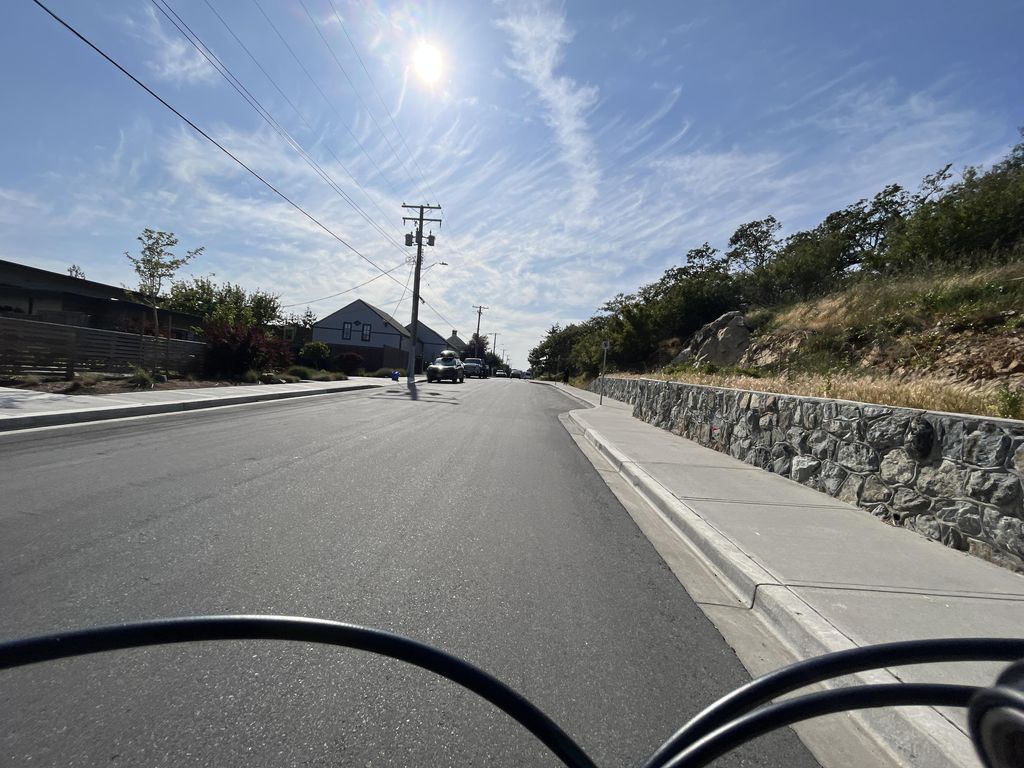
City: victoria